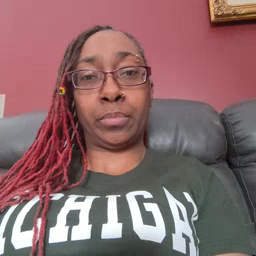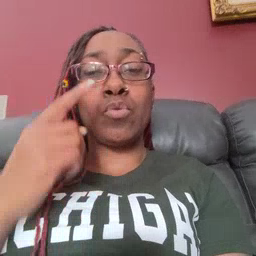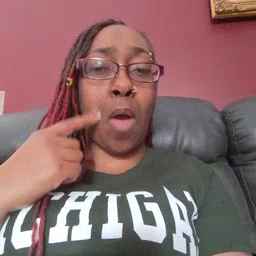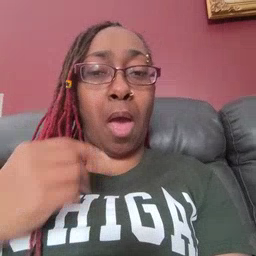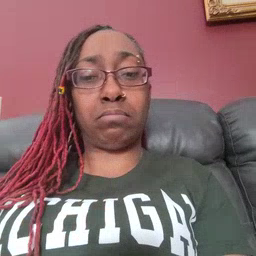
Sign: cry